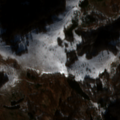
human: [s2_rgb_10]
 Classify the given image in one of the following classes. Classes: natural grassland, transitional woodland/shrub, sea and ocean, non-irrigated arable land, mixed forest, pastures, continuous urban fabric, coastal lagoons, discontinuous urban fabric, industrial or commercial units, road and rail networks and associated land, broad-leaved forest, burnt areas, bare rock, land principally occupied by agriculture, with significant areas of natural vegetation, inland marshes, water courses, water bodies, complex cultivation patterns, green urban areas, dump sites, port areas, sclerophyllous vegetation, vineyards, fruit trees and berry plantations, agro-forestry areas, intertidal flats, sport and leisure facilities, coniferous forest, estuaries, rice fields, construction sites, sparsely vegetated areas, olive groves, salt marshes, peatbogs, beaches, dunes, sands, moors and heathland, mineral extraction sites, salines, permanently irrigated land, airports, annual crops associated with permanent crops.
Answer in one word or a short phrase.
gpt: land principally occupied by agriculture, with significant areas of natural vegetation, broad-leaved forest, natural grassland, transitional woodland/shrub